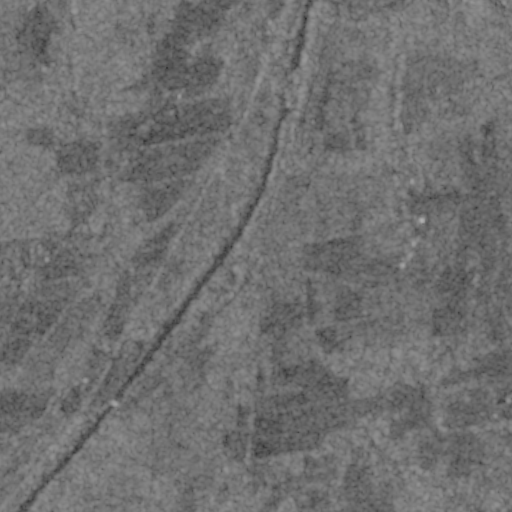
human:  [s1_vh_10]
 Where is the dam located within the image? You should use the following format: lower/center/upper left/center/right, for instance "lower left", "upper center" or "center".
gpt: The dam is located in the upper center of the image.
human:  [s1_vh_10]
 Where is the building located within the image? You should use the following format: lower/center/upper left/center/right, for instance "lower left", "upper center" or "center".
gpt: There is no building in the image.

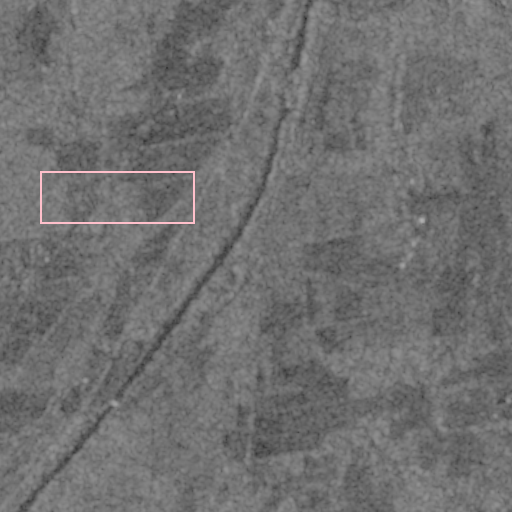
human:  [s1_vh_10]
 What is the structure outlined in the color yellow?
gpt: There is no yellow outline.
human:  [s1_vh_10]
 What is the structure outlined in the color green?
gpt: There is no structure outlined in green.